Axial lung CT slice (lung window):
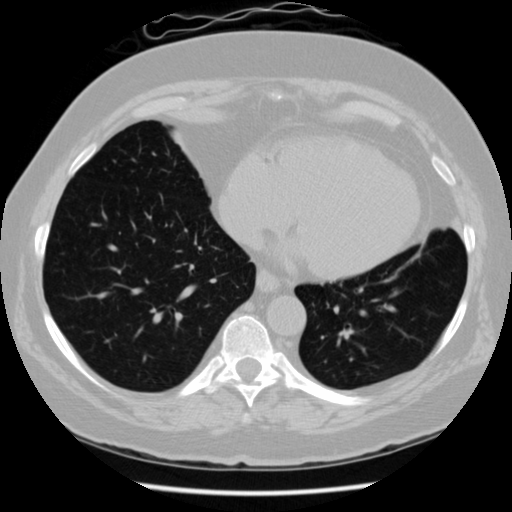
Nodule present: no